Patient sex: F
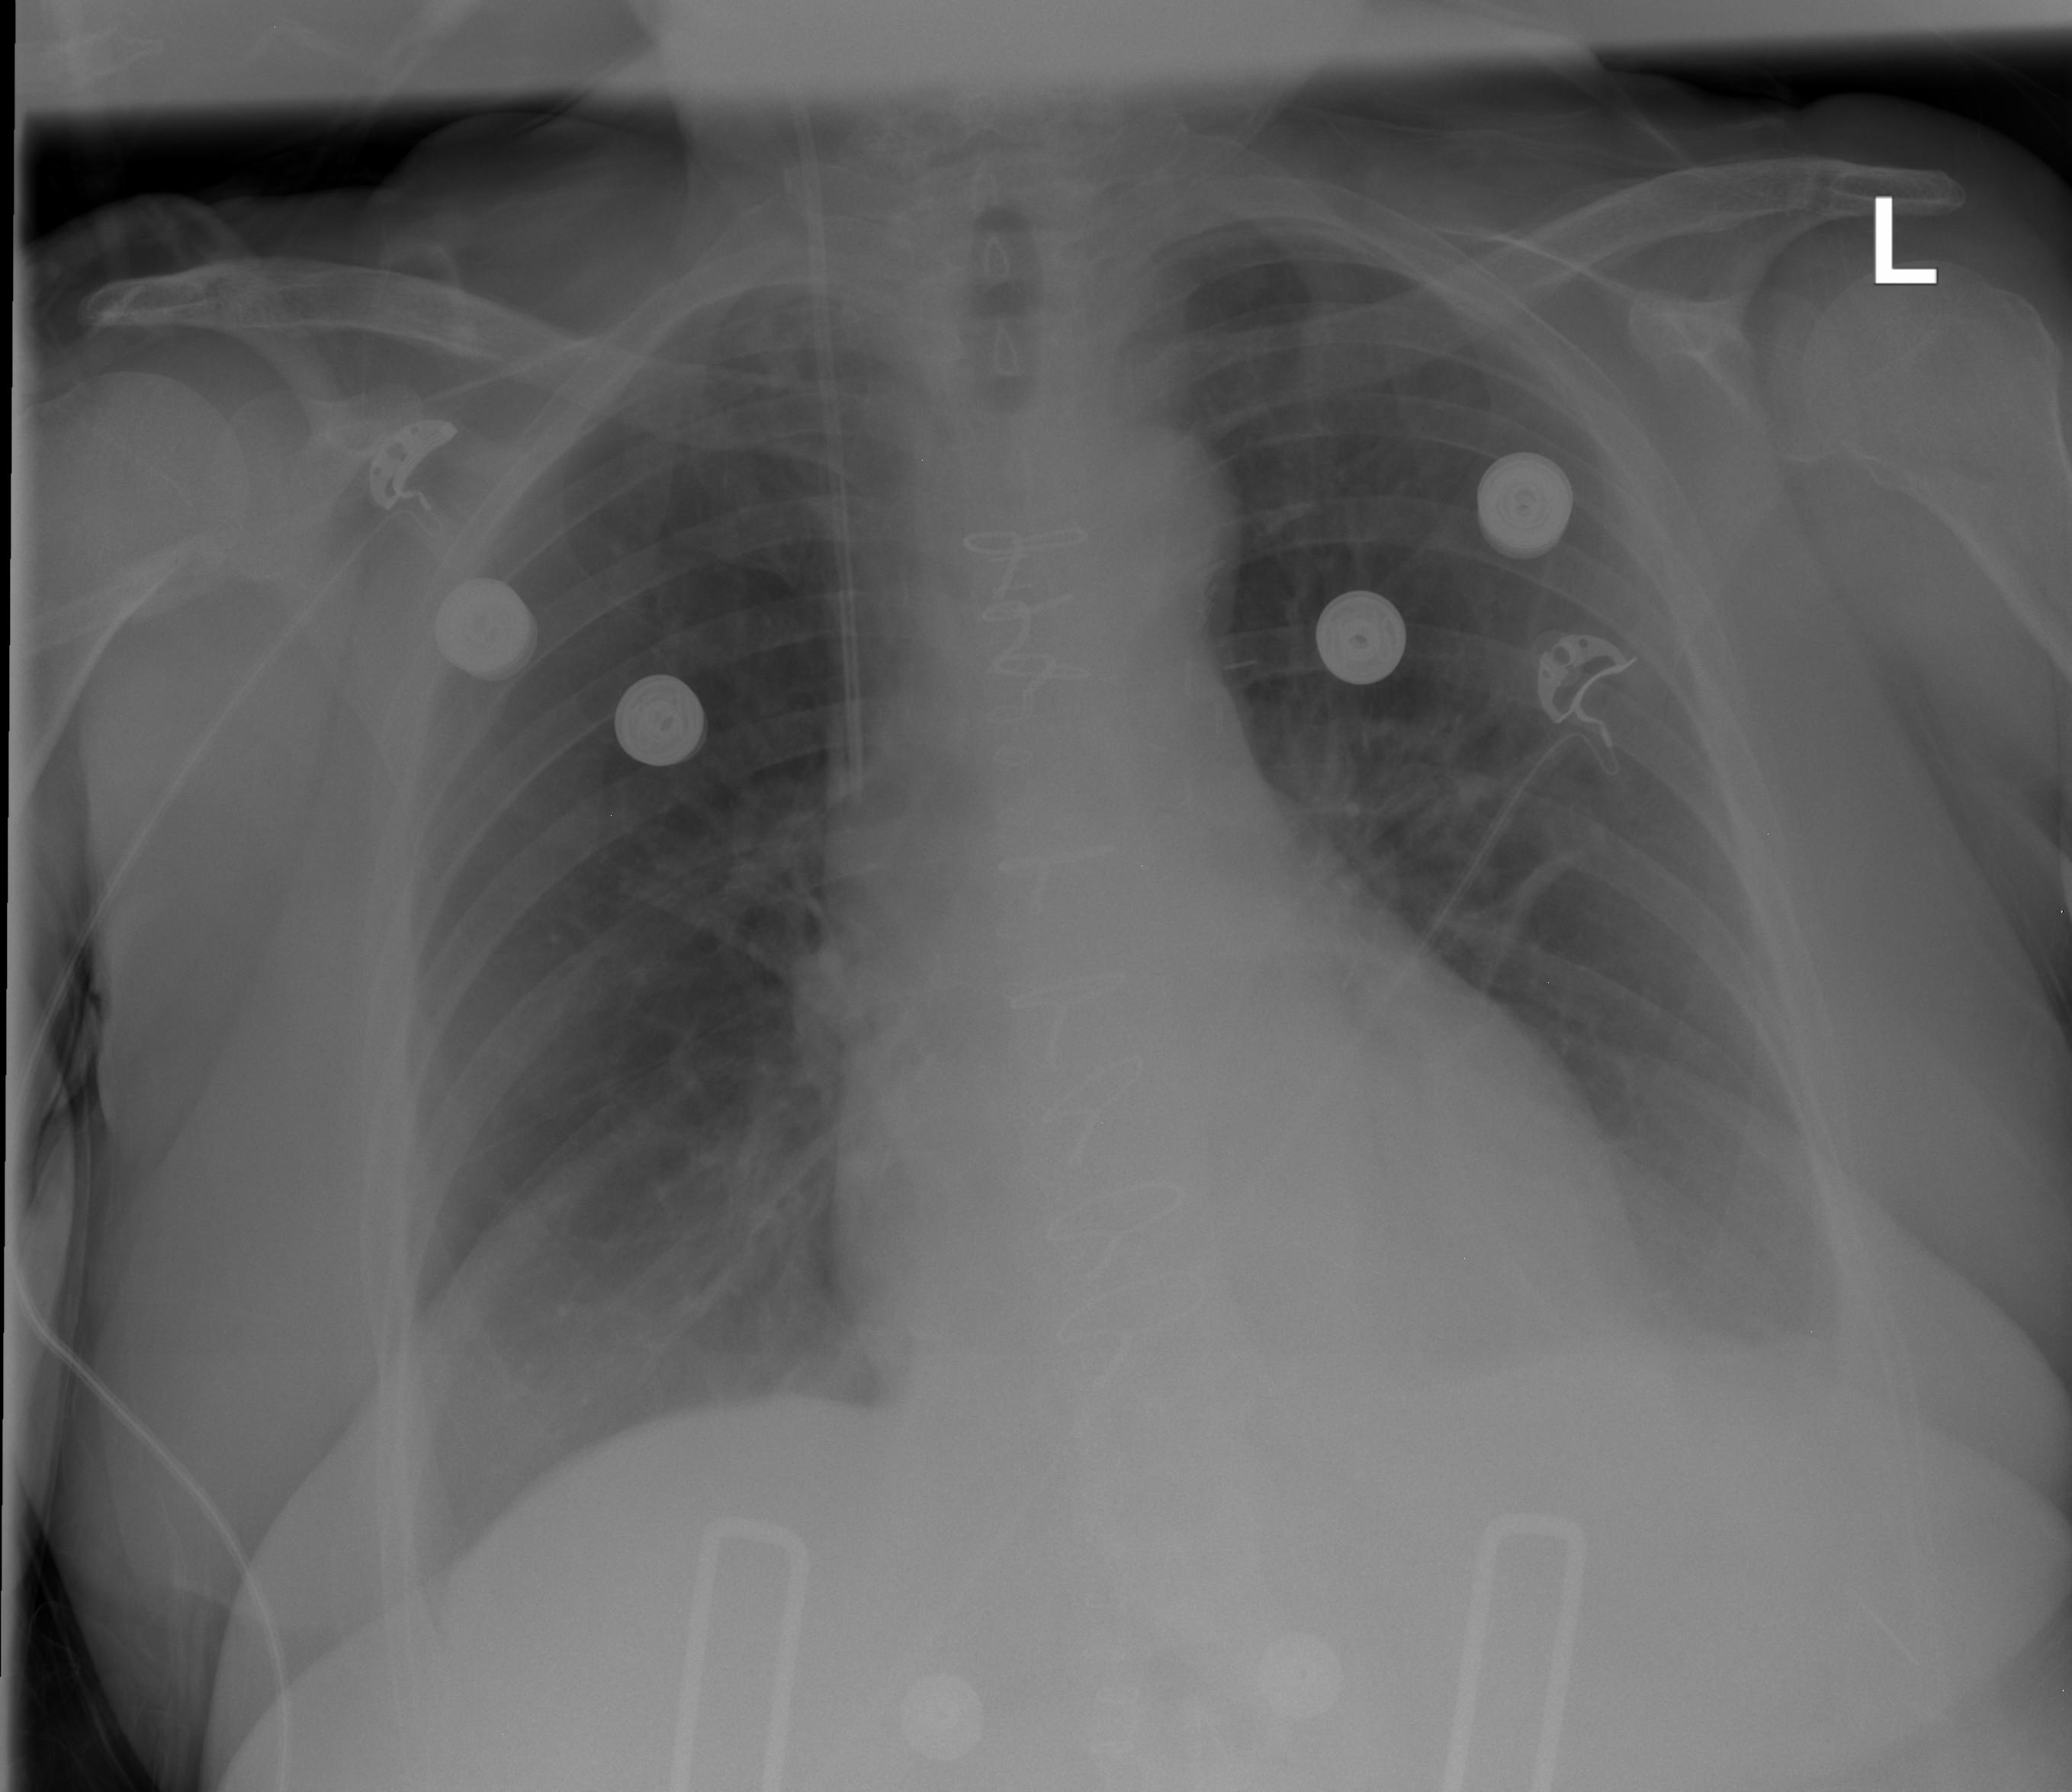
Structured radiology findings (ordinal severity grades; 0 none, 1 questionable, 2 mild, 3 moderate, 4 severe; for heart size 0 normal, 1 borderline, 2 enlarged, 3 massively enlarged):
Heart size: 0
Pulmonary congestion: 0
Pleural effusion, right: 0
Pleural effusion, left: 2
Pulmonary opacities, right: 0
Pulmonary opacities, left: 0
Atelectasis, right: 0
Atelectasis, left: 2